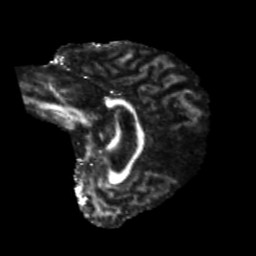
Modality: FA
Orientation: sagittal
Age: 69
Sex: female
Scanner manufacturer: siemens
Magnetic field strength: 3 T
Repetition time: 5.25 s
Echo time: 0.08 s